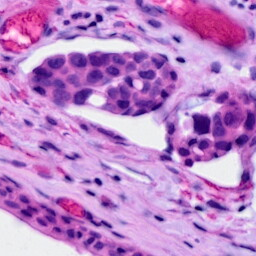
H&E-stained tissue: Ovarian